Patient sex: M
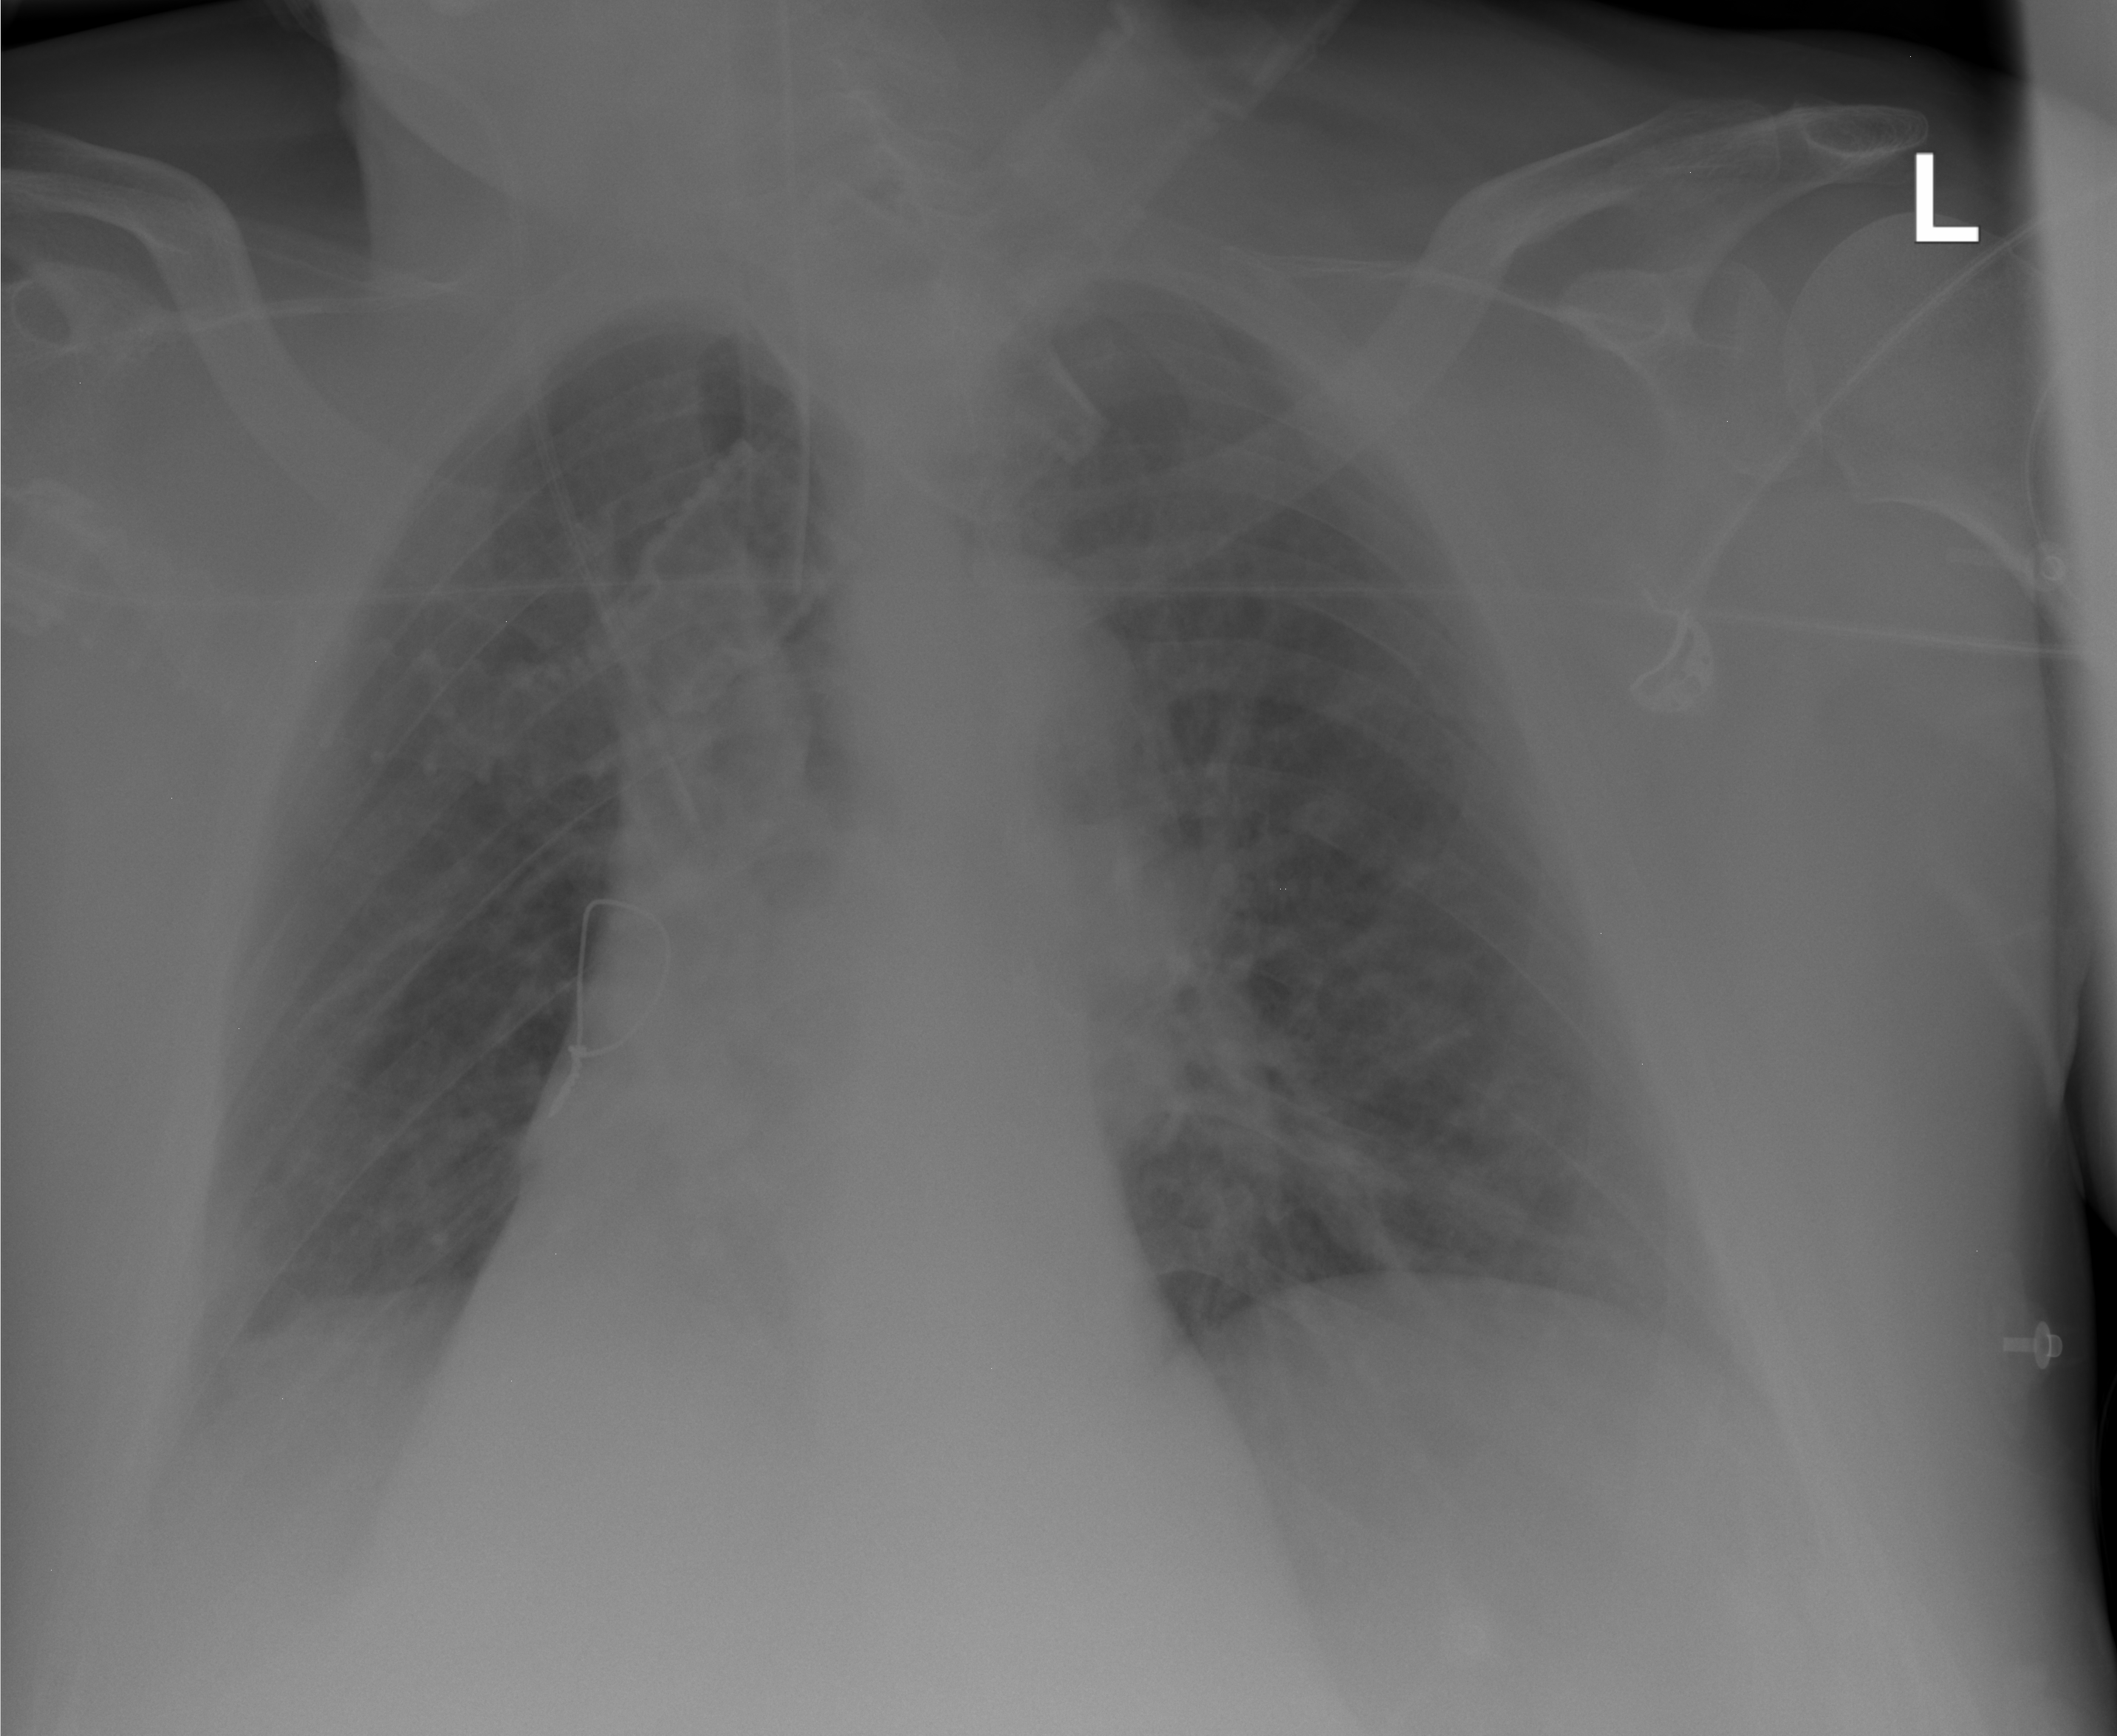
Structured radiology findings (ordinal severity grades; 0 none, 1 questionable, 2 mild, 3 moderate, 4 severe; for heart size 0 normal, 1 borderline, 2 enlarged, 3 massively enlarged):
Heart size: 1
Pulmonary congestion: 2
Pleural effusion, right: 2
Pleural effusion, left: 0
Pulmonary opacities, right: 0
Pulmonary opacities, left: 0
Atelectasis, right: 2
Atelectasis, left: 2